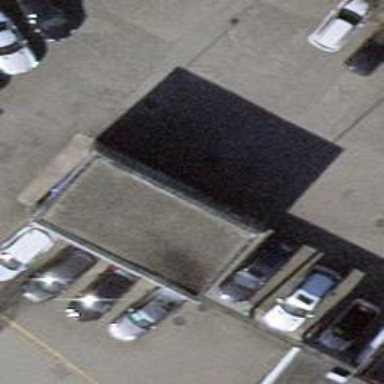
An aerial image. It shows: Car repair shop.